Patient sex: M
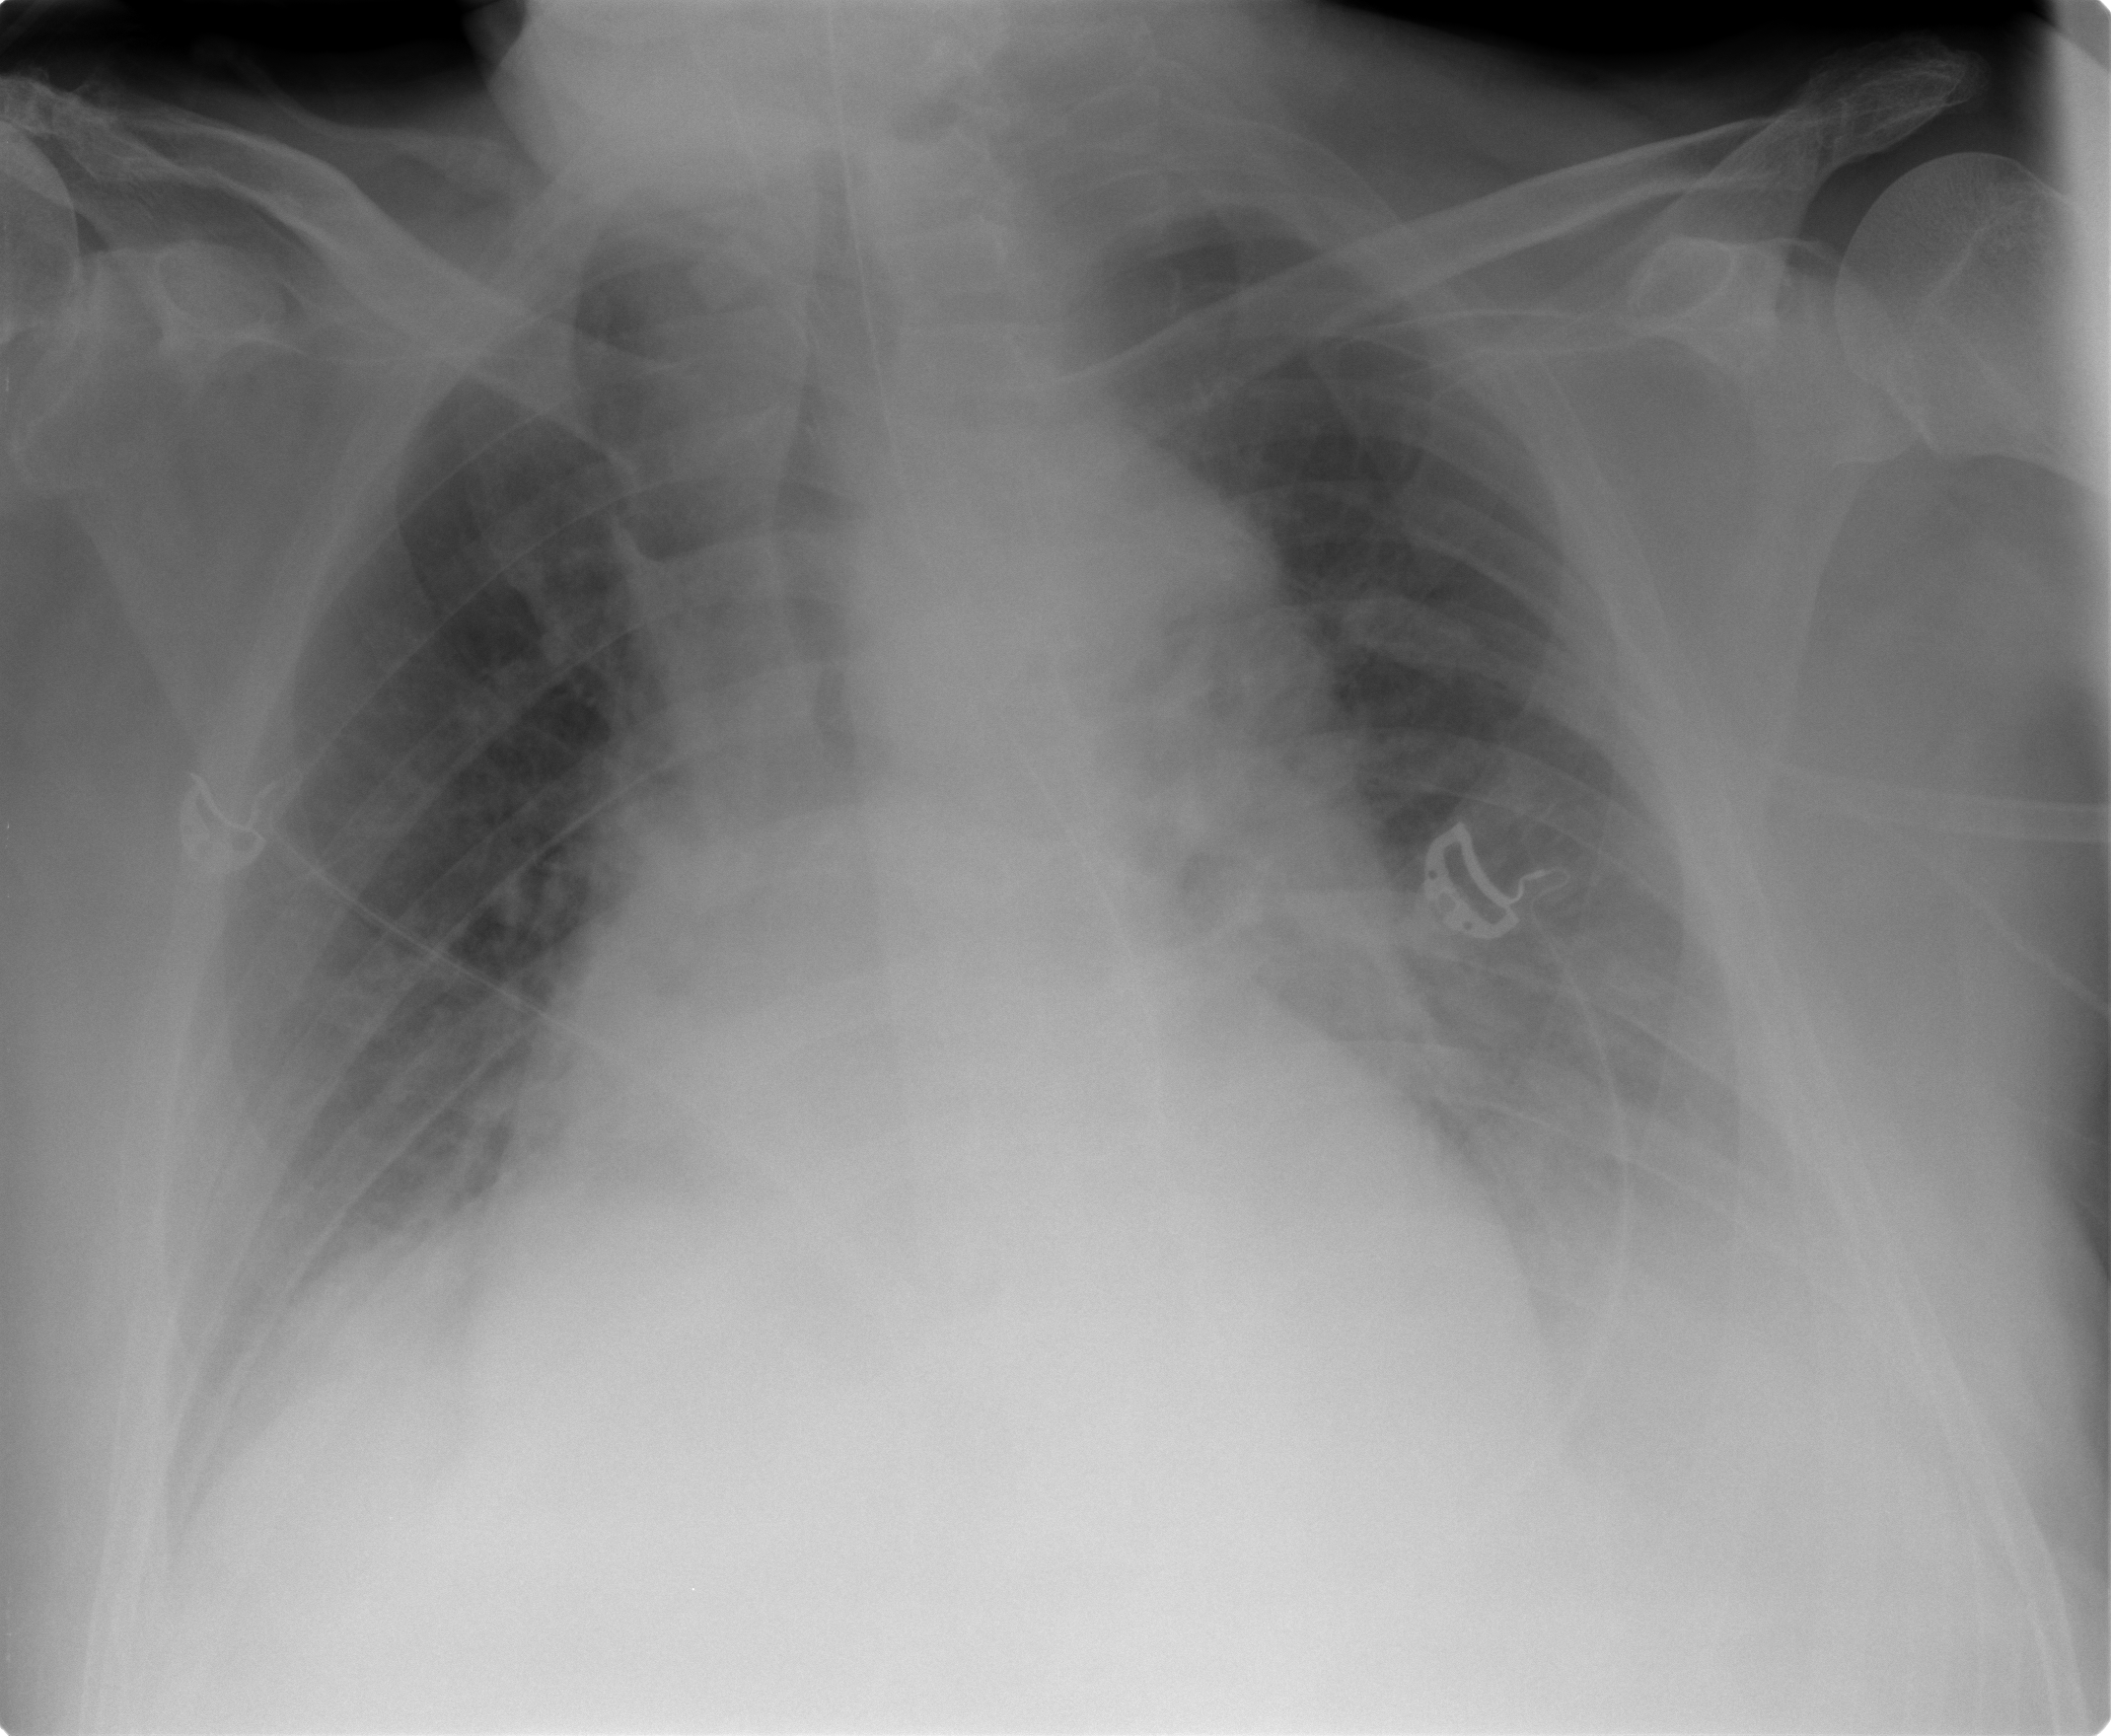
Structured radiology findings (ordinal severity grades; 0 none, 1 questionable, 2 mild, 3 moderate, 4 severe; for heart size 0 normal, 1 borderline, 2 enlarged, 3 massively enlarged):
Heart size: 1
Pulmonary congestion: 0
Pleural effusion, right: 0
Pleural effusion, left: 2
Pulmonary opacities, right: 0
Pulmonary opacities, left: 0
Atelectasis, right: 1
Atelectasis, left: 2